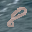
Label: 8